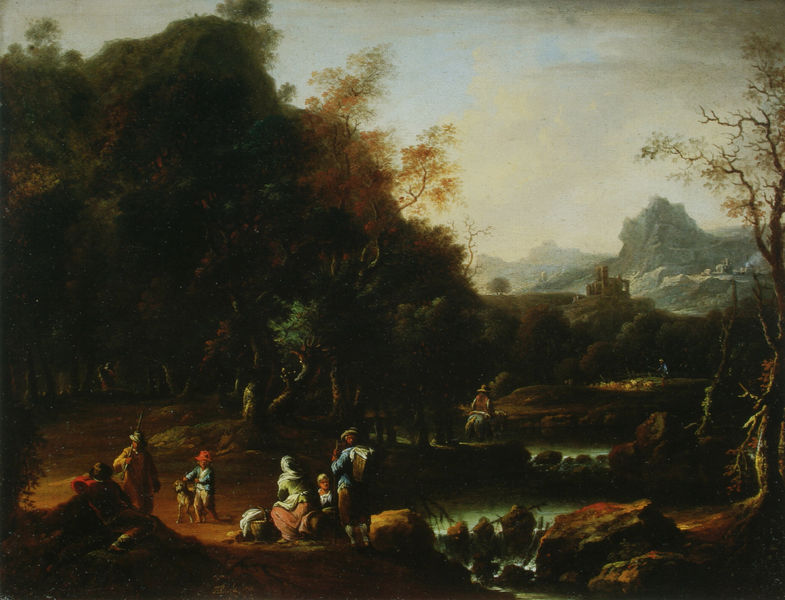
Titel: Landschaft mit Burgruine
Künstler: Johann Alexander Thiele
Standort: Dresden
Institution: Gemäldegalerie Alte Meister
Schlagwörter: baum, berg, blau, blätter, dunkel, felsen, gemälde, gestein, himmel, mann, wasser, weiß, wolken, bäume, fluss, frauen, grün, landschaft, menschen, ocker, stadt, äste, abend, braun, frau, grau, hut, hüte, licht, männer, nacht, schwarz, straße, ausblick, gebäude, haus, hund, rot, tiere, weg, wolke, malerei, mütze, stein, steine, holland, öl, ast, bach, dämmerung, erde, flusslauf, horizont, hügel, morgen, natur, stamm, kirche, familie, kind, blatt, england, kontrast, tal, wald, baueme, bauern, esel, kinder, pferd, reiter, hellblau, düster, ort, kiepe, berge, fels, gebirge, dorf, kahl, idylle, pause, rast, romantik, weib, korb, ruine, burg, wandern, idyll, festung, wälder, lichtung, jagd, jäger, gewehr, jagdhund, romantisch, flinte, arkadien, wanderstab, schafe, hirte, hirten, schäfer, wanderung, lager, italienisch, famile, akadien, rats, hummel